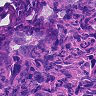
Metastatic tissue present: no